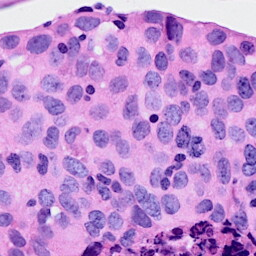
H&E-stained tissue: Breast